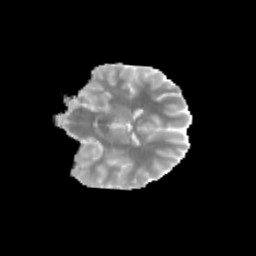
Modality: MD
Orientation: coronal
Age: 12
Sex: male
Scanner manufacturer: siemens
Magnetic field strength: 3 T
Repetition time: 3.8 s
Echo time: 0.07 s